Field crop: maize
Growth stage: 2
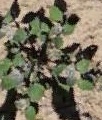
Species: chenopodium